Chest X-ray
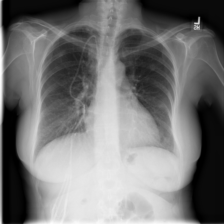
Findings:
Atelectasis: negative
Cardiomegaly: negative
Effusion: negative
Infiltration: positive
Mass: negative
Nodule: positive
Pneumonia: negative
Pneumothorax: negative
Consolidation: negative
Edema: negative
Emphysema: negative
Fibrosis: negative
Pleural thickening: negative
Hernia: negative